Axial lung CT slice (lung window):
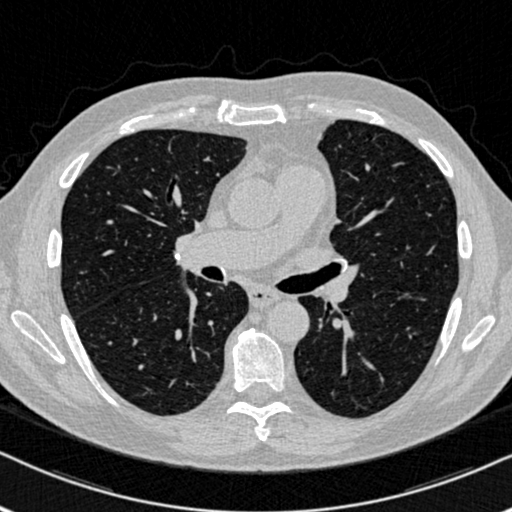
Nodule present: no